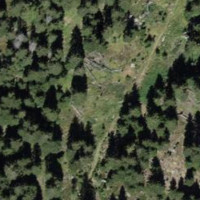
EUNIS habitat code: 43
Species observed at this site:
Alnus alnobetula
Sorbus aucuparia